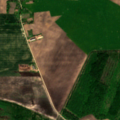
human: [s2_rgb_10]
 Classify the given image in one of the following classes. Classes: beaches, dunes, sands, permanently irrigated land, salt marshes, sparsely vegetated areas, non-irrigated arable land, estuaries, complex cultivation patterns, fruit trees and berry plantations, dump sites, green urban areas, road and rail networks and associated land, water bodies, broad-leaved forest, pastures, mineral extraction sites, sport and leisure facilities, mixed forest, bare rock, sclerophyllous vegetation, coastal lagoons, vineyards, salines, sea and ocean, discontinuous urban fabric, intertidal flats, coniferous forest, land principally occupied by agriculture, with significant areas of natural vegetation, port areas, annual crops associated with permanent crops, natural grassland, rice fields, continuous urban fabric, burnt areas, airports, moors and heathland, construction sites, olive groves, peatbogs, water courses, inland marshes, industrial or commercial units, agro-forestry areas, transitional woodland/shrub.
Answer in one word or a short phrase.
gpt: non-irrigated arable land, complex cultivation patterns, transitional woodland/shrub